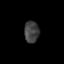
Tissue: prostate
Cell type: T cells
Senescence score: 0.3443
Nuclear area (px): 311
Mean DAPI intensity: 64.572